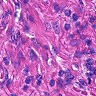
Metastatic tissue present: no